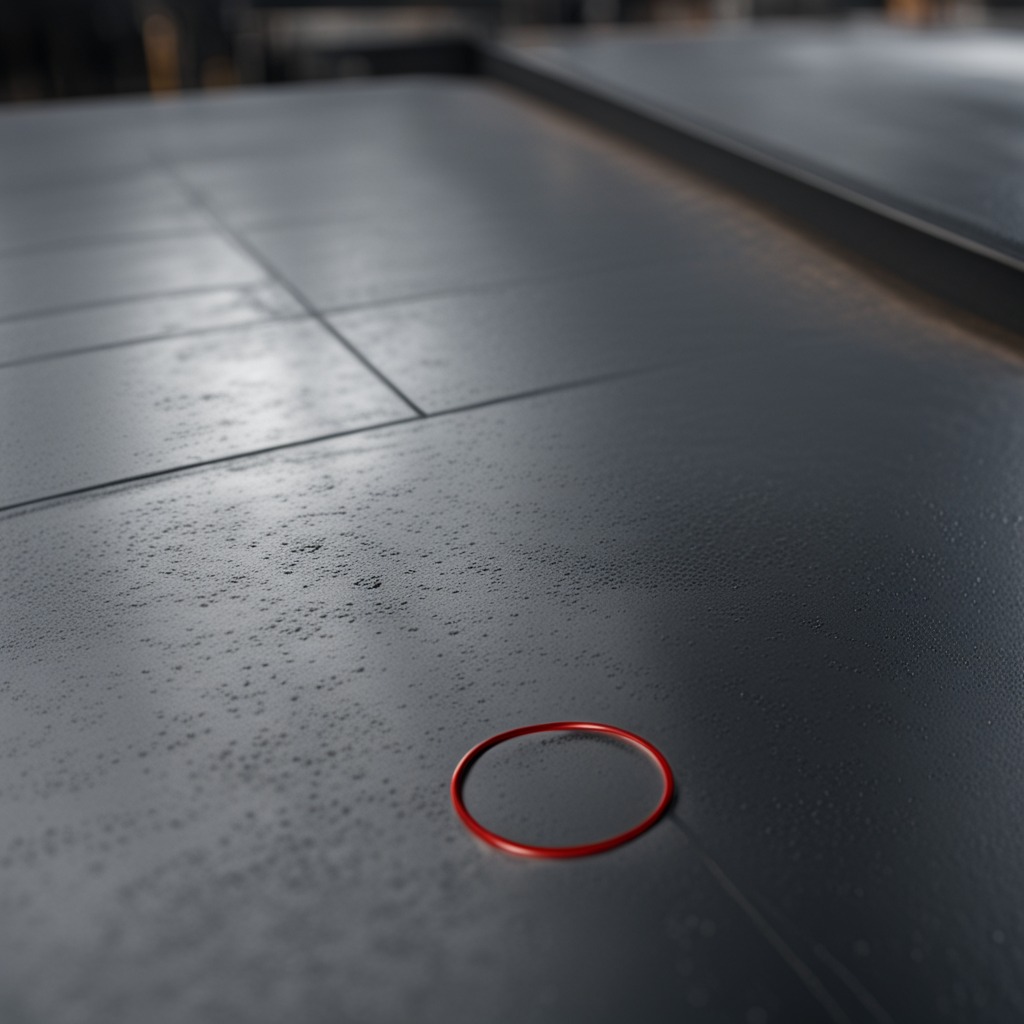
A rubber O-ring lying on a cold steel table in a mining workshop.